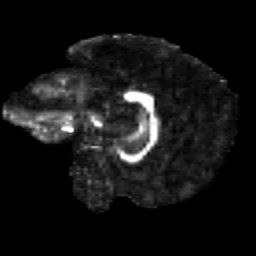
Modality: FA
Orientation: sagittal
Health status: healthy
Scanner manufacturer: siemens
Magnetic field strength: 3 T
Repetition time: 12 s
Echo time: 0.092 s